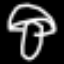
Label: mushroom